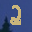
Label: 2